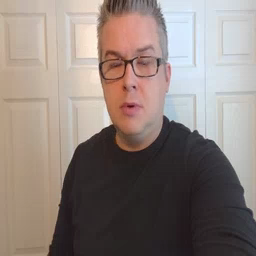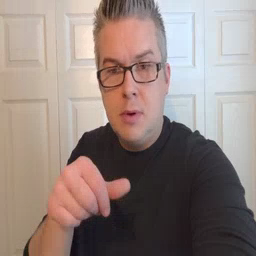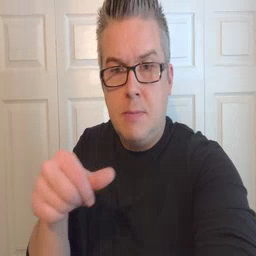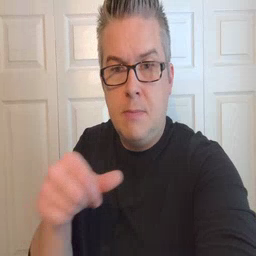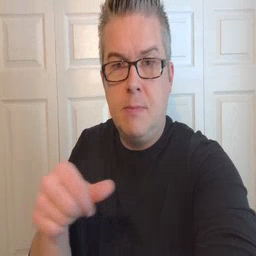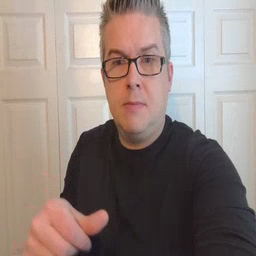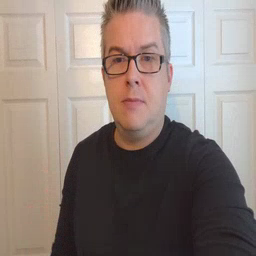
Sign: puzzle